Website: apple-inc
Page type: payment
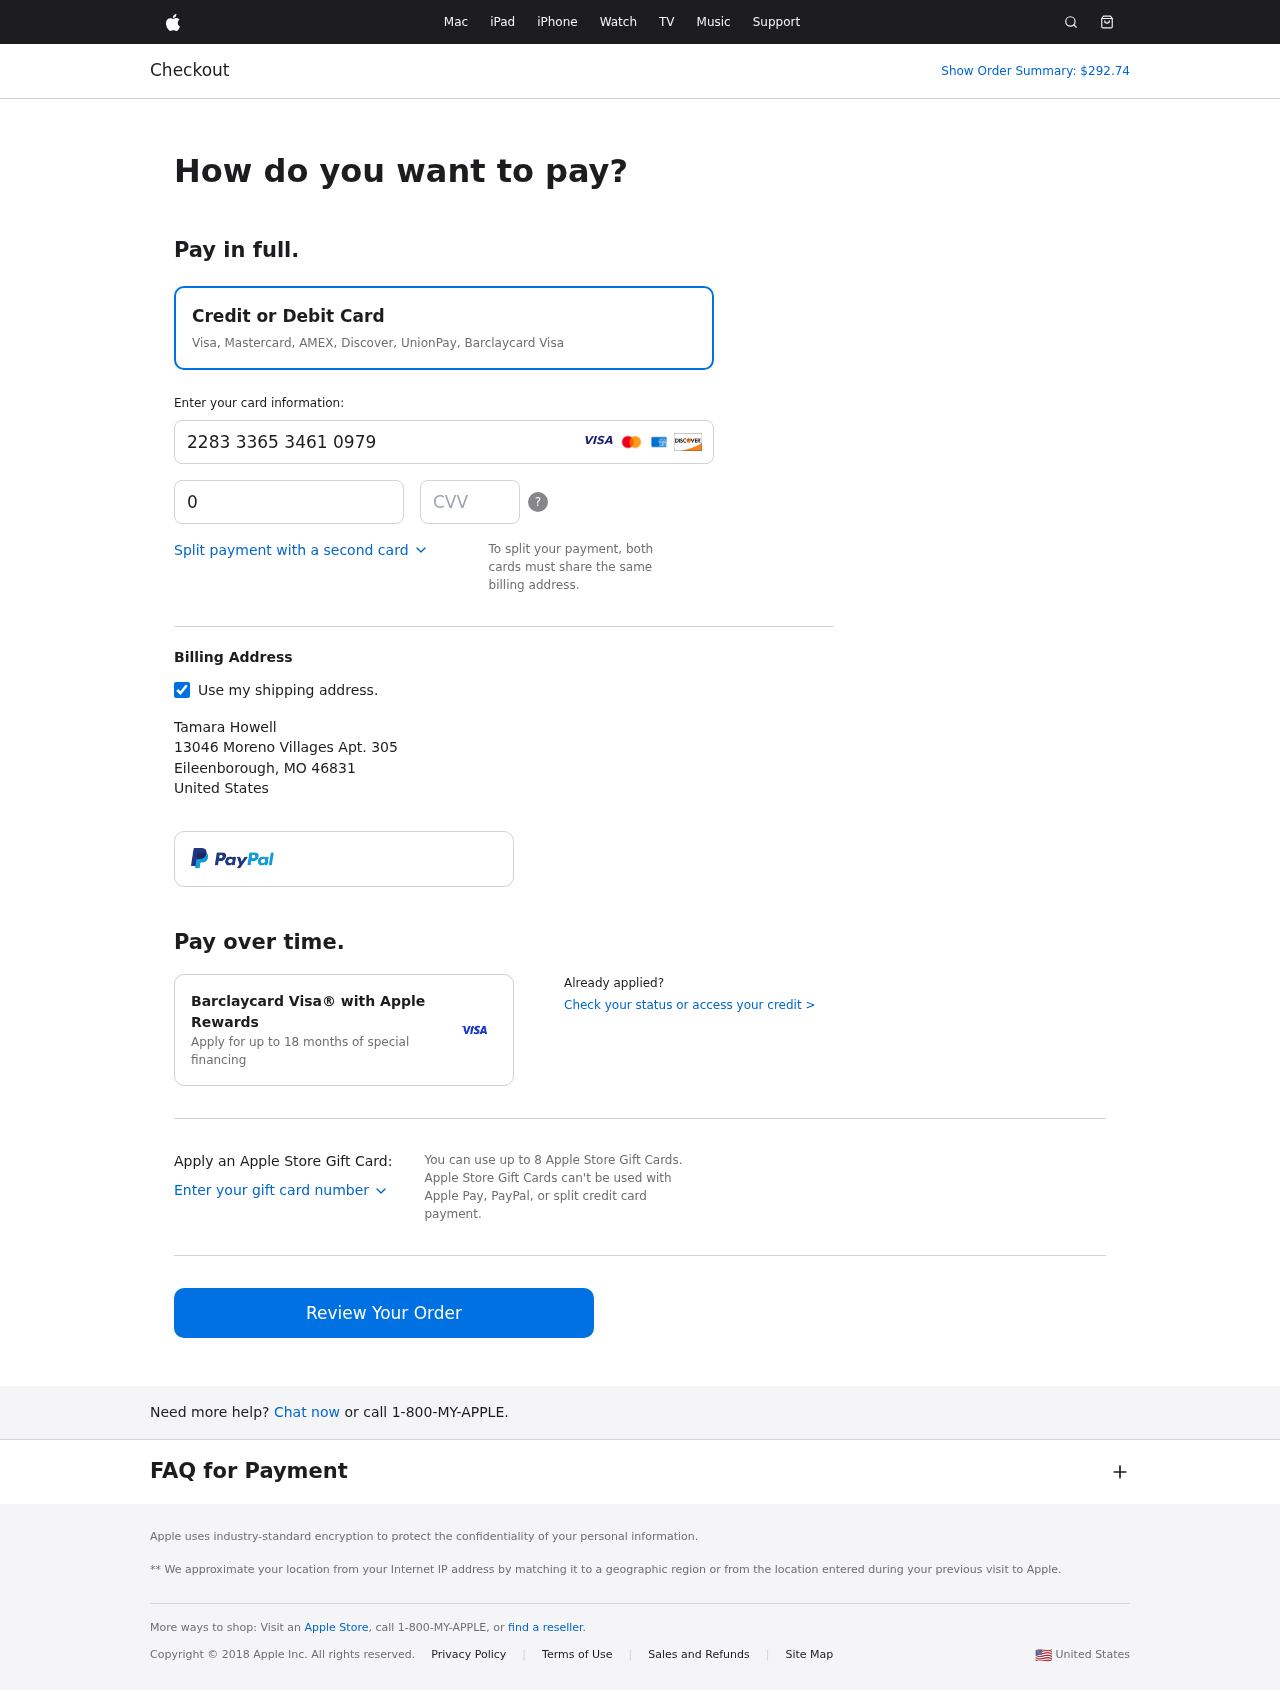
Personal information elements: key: PII_CARD_CVV
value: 966
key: PII_CARD_EXPIRY
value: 03/26
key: PII_CARD_NUMBER
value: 2283 3365 3461 0979
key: PII_CITY
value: Eileenborough
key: PII_COUNTRY
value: United States
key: PII_FULLNAME
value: Tamara Howell
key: PII_POSTCODE
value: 46831
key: PII_STATE_ABBR
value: MO
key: PII_STREET
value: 13046 Moreno Villages Apt. 305
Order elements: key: ORDER_TOTAL
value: Show Order Summary: $292.74